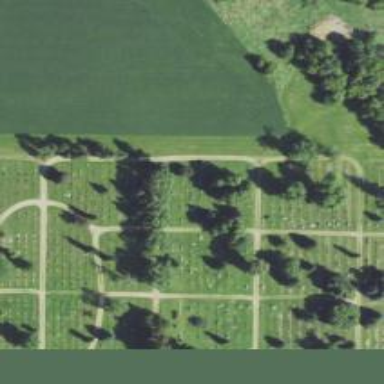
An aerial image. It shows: Cemetery.